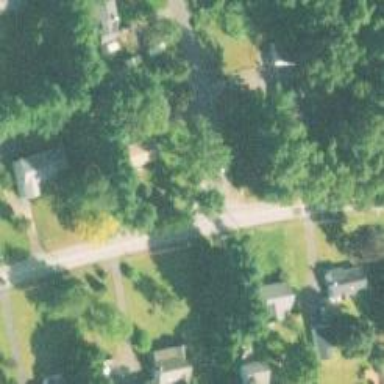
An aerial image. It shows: Road with stop sign.